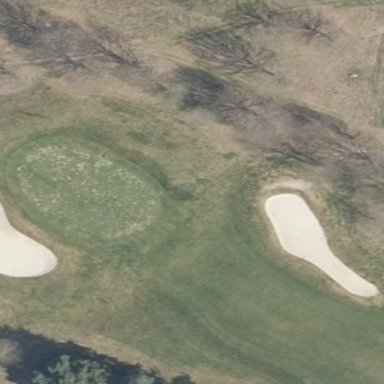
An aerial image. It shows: Golf green.